Question: Before you can call the Microsoft translation services, you need a token.
I am trying to follow <URL>.
I can see a 'GetAppIdToken' method. Its signature is quite different from what's implied by the documentation.
Does anybody know what service operation is referred to on the instruction page? The WSDL and documentation don't seem to match. Is there another service?

---
Explanation of how to solve issues
<URL>
<URL>
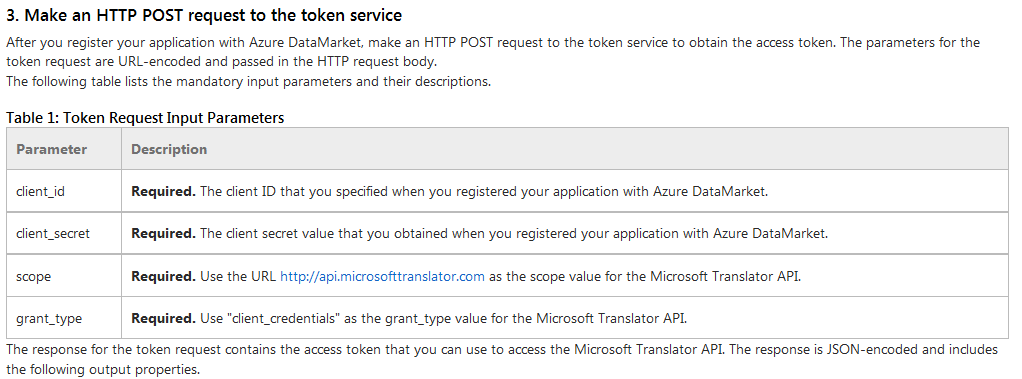
Answer: The code sample included in the article shows how to do this. You have to dig around it a bit to figure out how it all comes together, but in a nutshell they use a 'WebRequest' with a method of "POST" and pass the 4 required values in that POST. I suggest looking at the sample code, but to distill it down to its basic elements it might look something like this:
'''
string request = string.Format("grant_type=client_credentials&client_id={0}&client_secret={1}&scope=http://api.microsofttranslator.com", HttpUtility.UrlEncode(clientId), HttpUtility.UrlEncode(clientSecret));
WebRequest webRequest = WebRequest.Create("https://datamarket.accesscontrol.windows.net/v2/OAuth2-13");
webRequest.ContentType = "application/x-www-form-urlencoded";
webRequest.Method = "POST";
byte[] bytes = Encoding.ASCII.GetBytes(request);
webRequest.ContentLength = bytes.Length;
using (Stream outputStream = webRequest.GetRequestStream())
{
outputStream.Write(bytes, 0, bytes.Length);
}
using (WebResponse webResponse = webRequest.GetResponse())
{
DataContractJsonSerializer serializer = new DataContractJsonSerializer(typeof(AdmAccessToken));
//Get deserialized object from JSON stream
AdmAccessToken token = (AdmAccessToken)serializer.ReadObject(webResponse.GetResponseStream());
return token;
}
'''
The bulk of the above code is in 'private AdmAccessToken HttpPost(string DatamarketAccessUri, string requestDetails)' method in the sample.
The 'AdmAccessToken' is a class defined in the sample that has properties for the returned values:
It's a very comprehensive sample, and takes a small amount of digging to get the relevant parts, but its all there as near as I can tell. The snippet I posted simply combined a couple of things that were done elsewhere in the sample for simplicity.